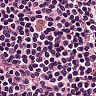
Metastatic tissue present: no